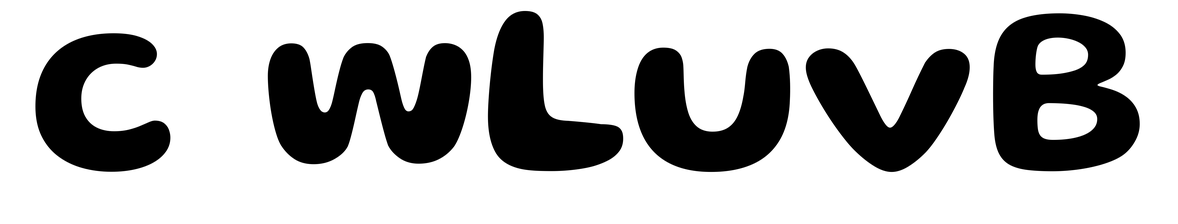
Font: Gluten_SemiBold